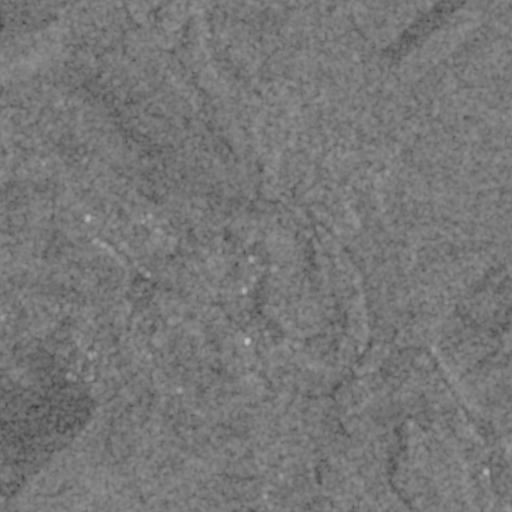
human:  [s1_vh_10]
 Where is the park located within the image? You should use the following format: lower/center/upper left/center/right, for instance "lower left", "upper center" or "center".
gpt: The park is located in the lower left of the image.
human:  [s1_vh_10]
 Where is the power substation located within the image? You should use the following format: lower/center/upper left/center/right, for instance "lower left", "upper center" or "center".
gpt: The power substation is located in the lower left of the image.
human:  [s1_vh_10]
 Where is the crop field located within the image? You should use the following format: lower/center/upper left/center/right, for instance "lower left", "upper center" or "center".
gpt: There is no crop field in the image.

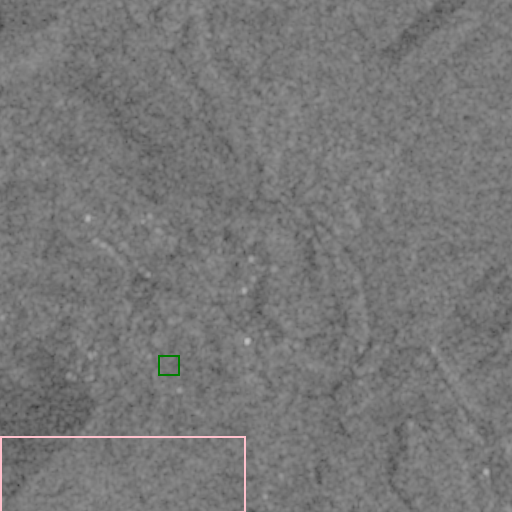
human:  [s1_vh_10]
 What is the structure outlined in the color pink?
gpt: The structure outlined in pink is a crop field.
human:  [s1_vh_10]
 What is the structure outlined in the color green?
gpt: The structure outlined in green is a park.
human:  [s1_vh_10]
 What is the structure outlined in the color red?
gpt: There is no red outline.